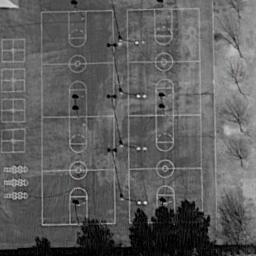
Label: basketball_court